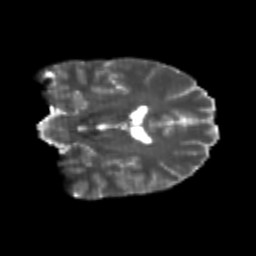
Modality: T2w
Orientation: coronal
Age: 22
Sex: male
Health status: healthy
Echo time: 0.074 s